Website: lowes
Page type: account-dashboard
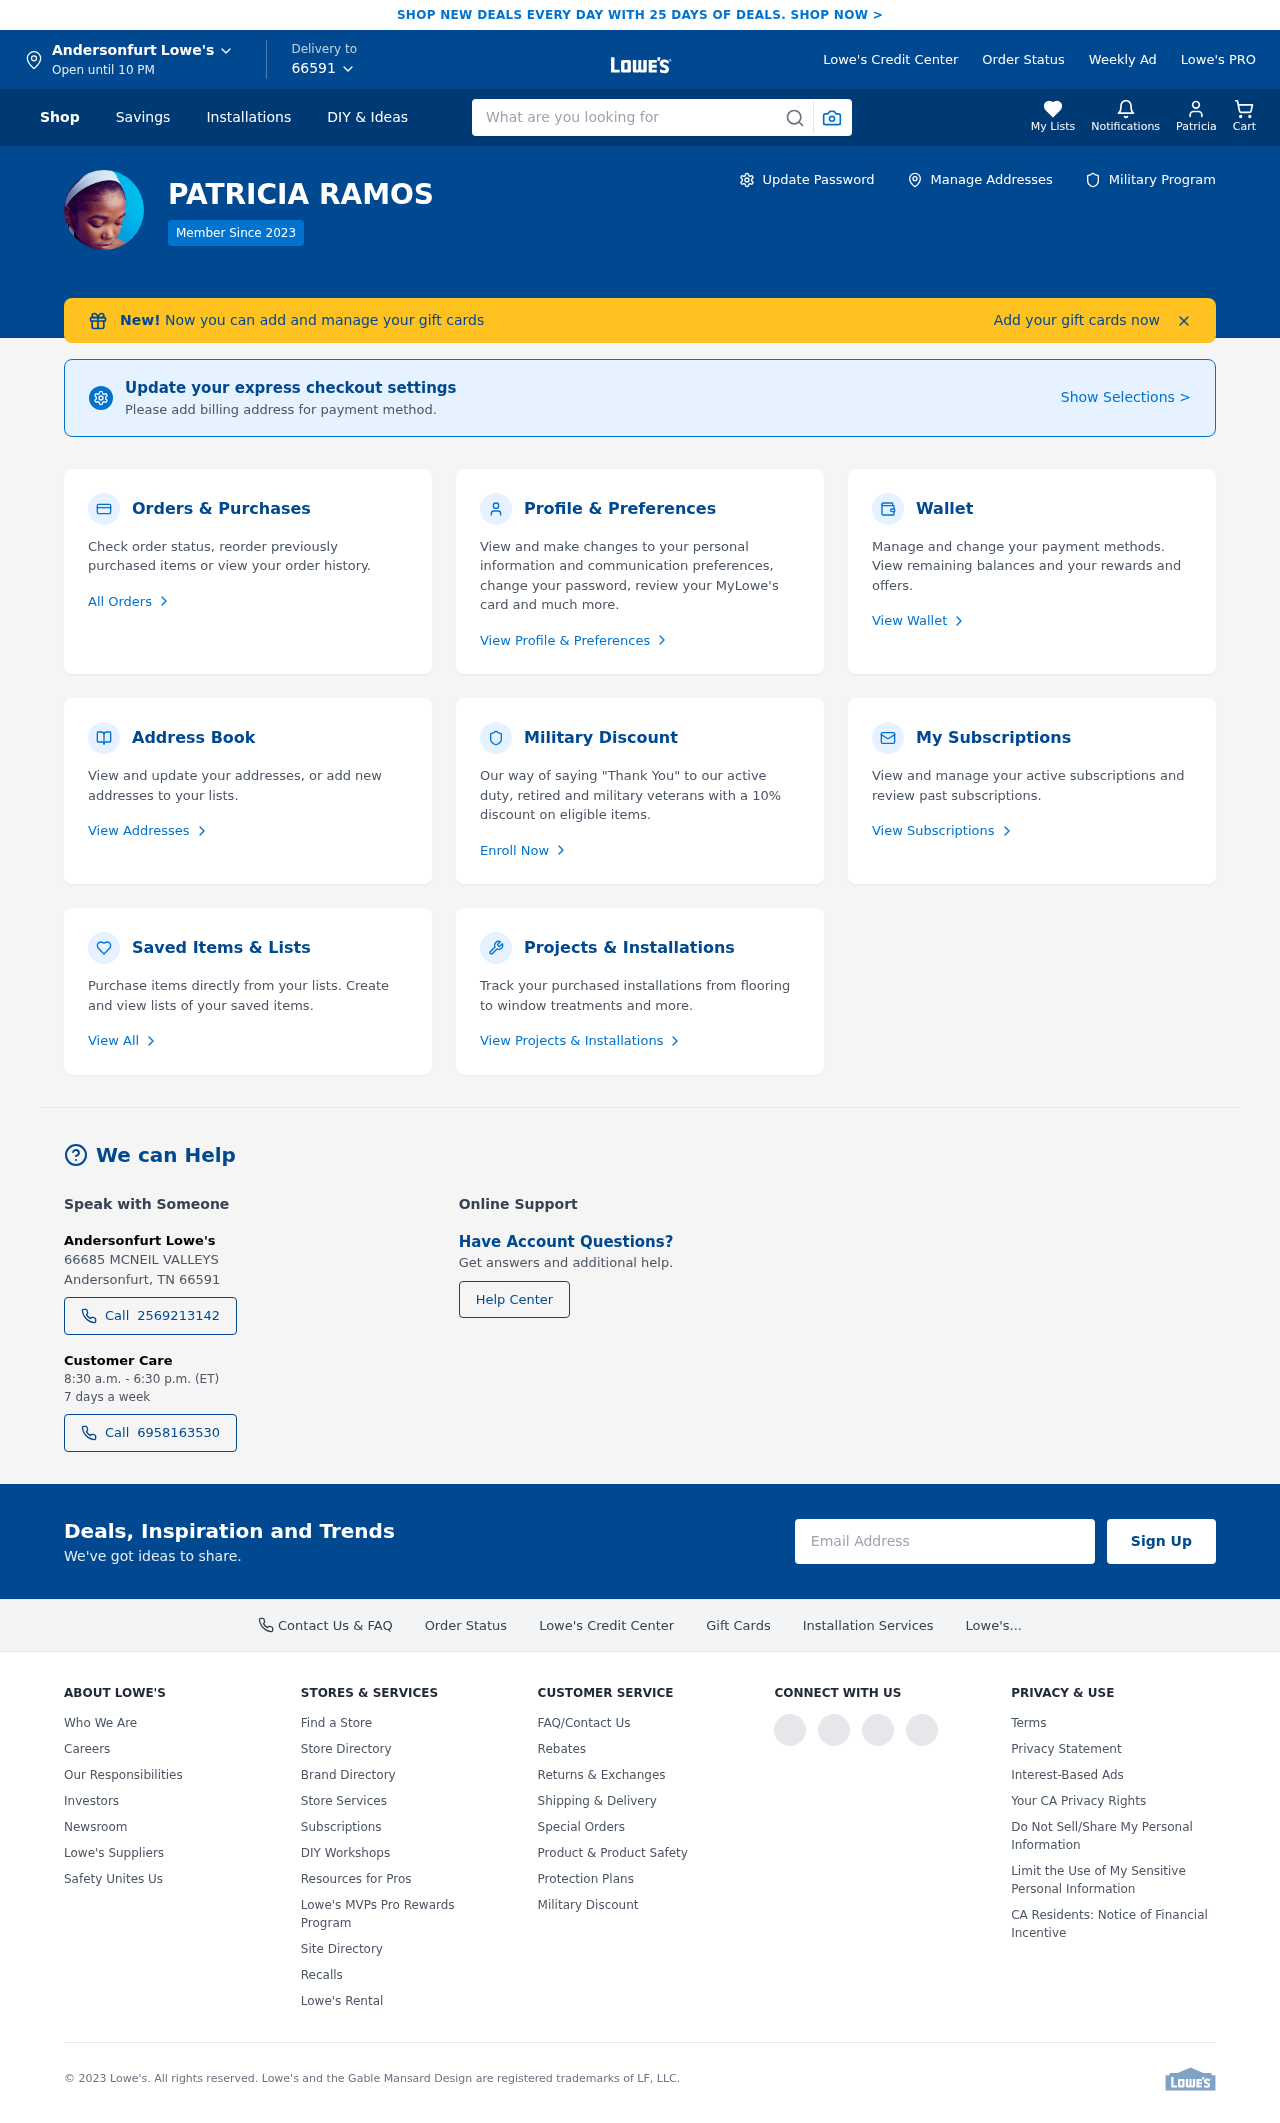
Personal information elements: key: PII_CITY
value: Andersonfurt
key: PII_FIRSTNAME
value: Patricia
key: PII_FULLNAME
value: PATRICIA RAMOS
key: PII_PHONE
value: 2569213142
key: PII_PHONE_ALT
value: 6958163530
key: PII_POSTCODE2
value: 66591
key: PII_CITY2
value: Andersonfurt
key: PII_STREET2
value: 66685 MCNEIL VALLEYS
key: PII_CITY_STATE_ZIP2
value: Andersonfurt, TN 66591
Search elements: key: HEADER_SEARCH
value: What are you looking for